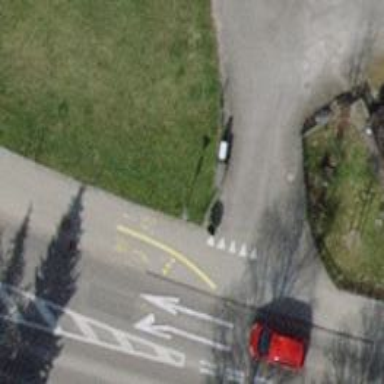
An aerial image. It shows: Street cabinet of man-made origin.